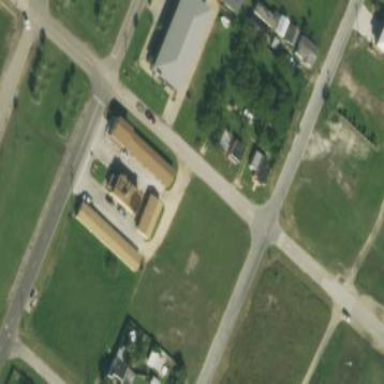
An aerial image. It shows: Motel.